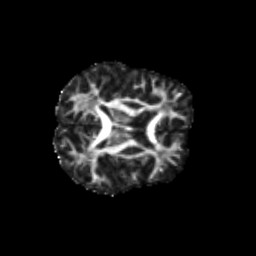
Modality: FA
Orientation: axial
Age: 10
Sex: male
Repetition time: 9.512 s
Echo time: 0.089 s